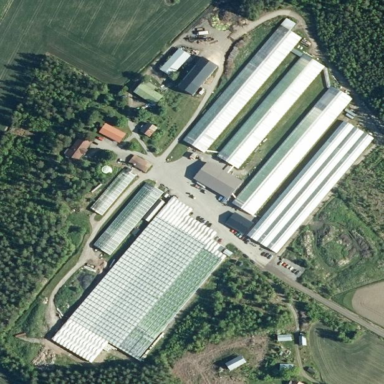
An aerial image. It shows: Area dedicated to greenhouse horticulture.